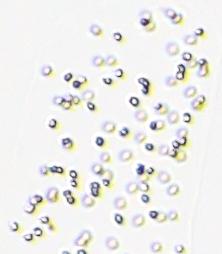
Label: Phaeocystis